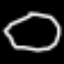
Label: octagon